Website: home-depot
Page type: customer-info-address
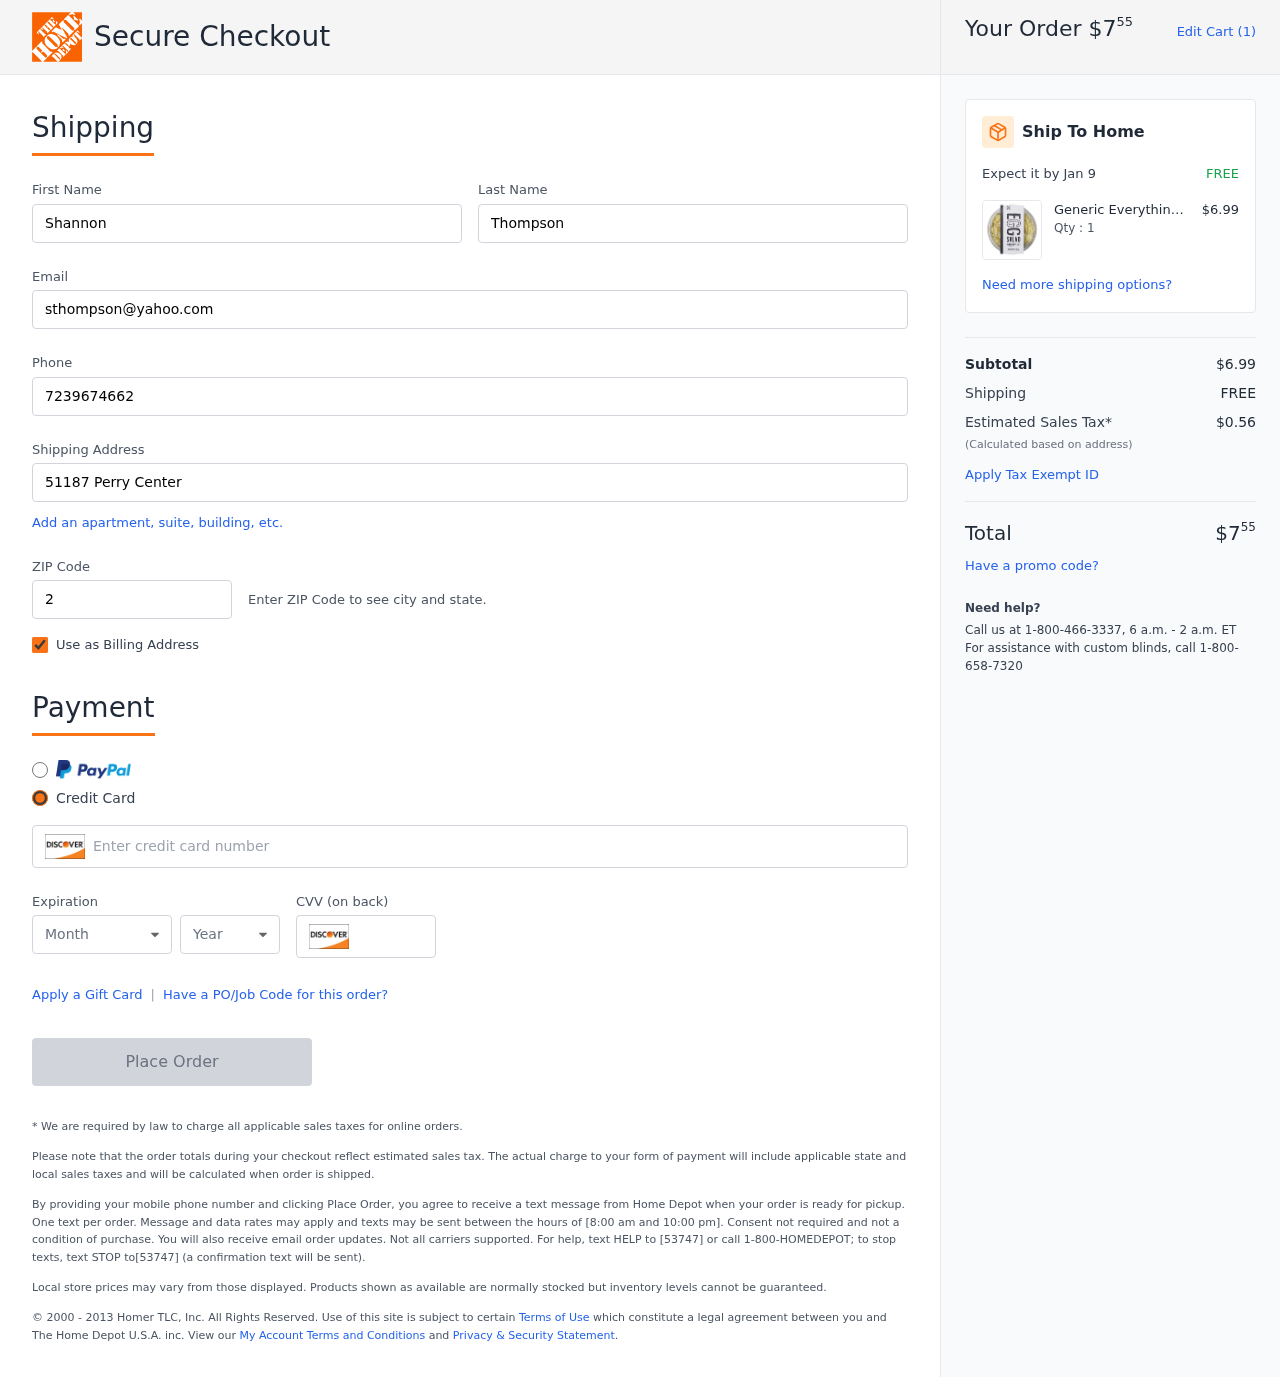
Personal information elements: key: PII_CARD_CVV
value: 641
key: PII_CARD_EXPIRY_MONTH
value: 07
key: PII_CARD_EXPIRY_YEAR
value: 28
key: PII_CARD_NUMBER
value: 6570 0013 3978 7140
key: PII_EMAIL
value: sthompson@yahoo.com
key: PII_FIRSTNAME
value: Shannon
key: PII_LASTNAME
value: Thompson
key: PII_PHONE
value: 7239674662
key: PII_POSTCODE
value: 21684
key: PII_STREET
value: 51187 Perry Center
Product elements: key: PRODUCT1_BRAND
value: Generic
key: PRODUCT1_NAME
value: Everything Spice Egg Salad, 6.67 oz
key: PRODUCT1_PRICE
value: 6.99
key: PRODUCT1_QUANTITY
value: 1
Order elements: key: ORDER_TOTAL
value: $755
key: ORDER_NUM_ITEMS
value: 1
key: ORDER_DELIVERY_DATE
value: Jan 9
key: ORDER_SUBTOTAL
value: $6.99
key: ORDER_SHIPPING_COST
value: FREE
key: ORDER_TAX
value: $0.56